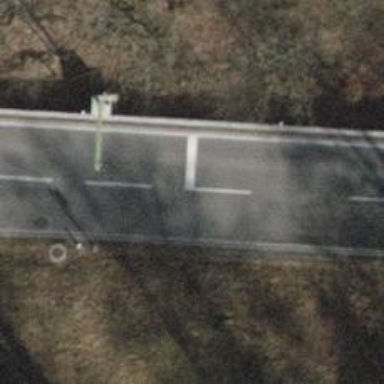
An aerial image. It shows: Road with traffic signals.